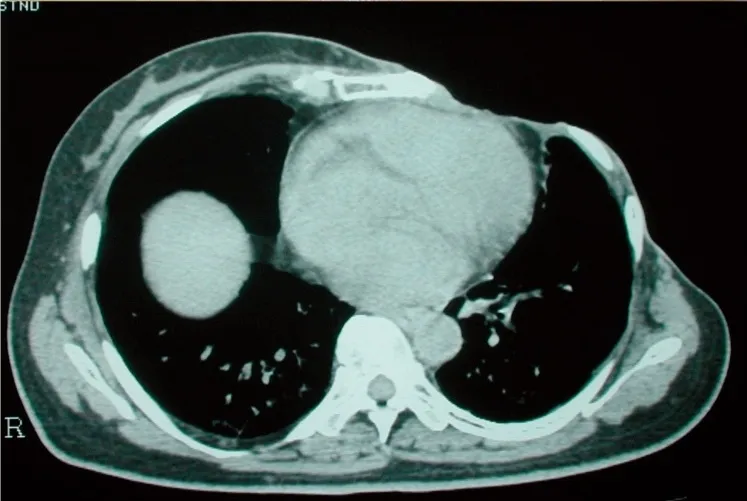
(b) Computed tomography image. . The ulcer was deep enough to expose the pericardium. Computer tomography image. . There is only a small gap between the ulcer and the heart.
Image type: radiology (ct)